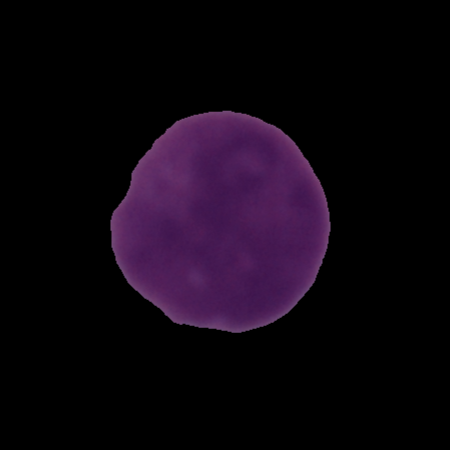
Label: cancer